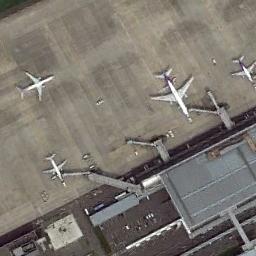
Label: airplane